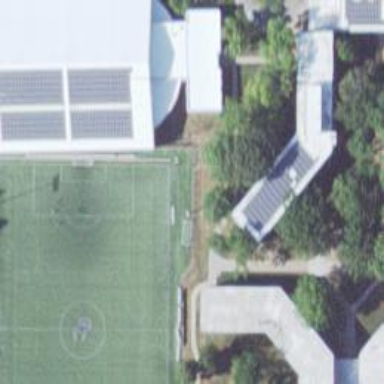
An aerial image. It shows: Fitness center building.